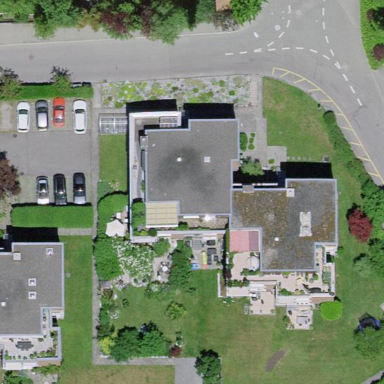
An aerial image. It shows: Residential building.